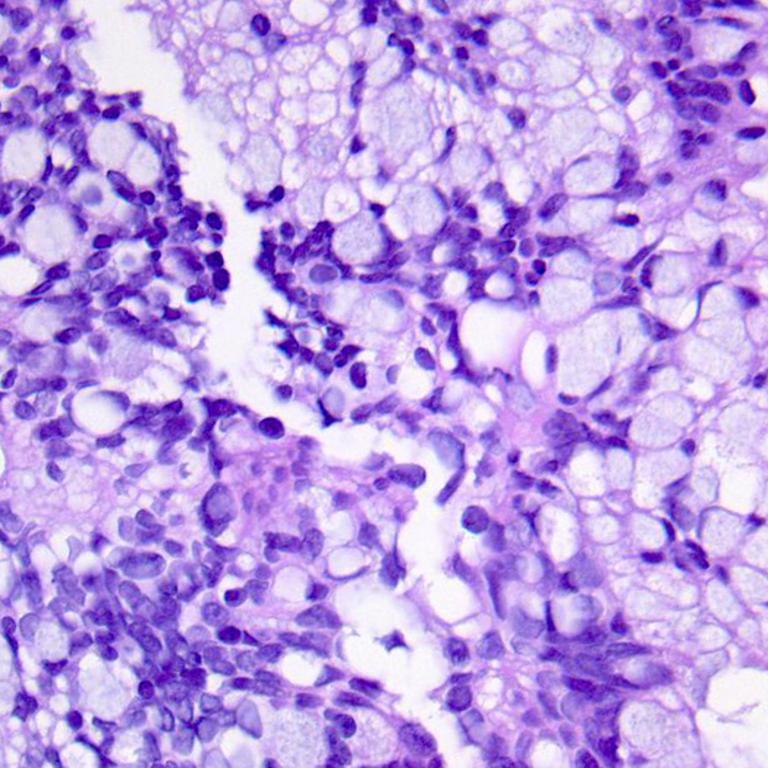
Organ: colon
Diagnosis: adenocarcinomas